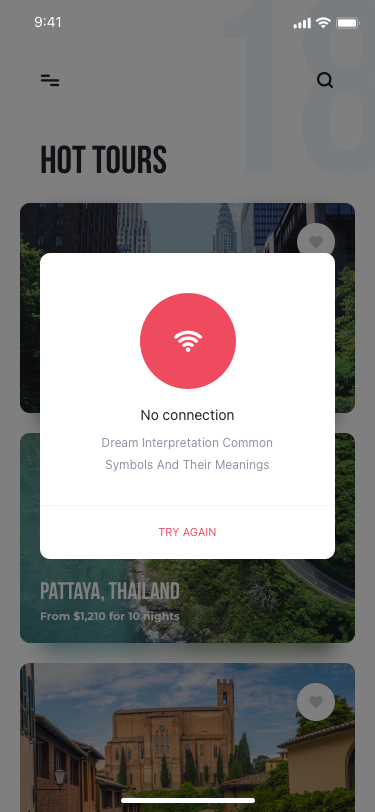
Text in this UI design:
TRY AGAIN
Dream Interpretation Common Symbols And Their Meanings
No connection